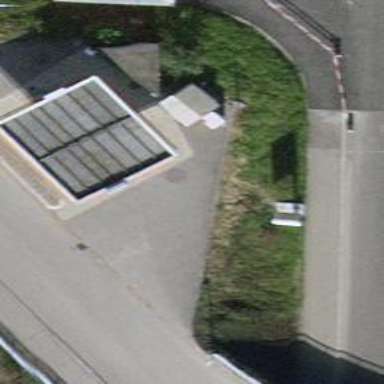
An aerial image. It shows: Fuel amenity located on the roof of building.